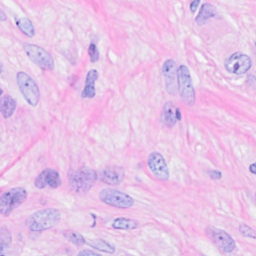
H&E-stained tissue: Breast